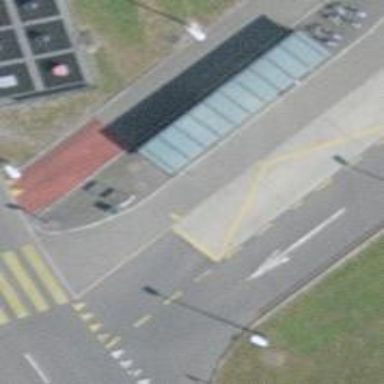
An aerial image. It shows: Bus stop with designated public transport stop position.